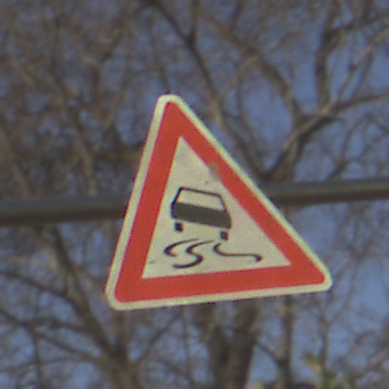
Verkehrszeichen: SchleuderOderRutschgefahr
Umgebung: Outdoor, Nature
Tageszeit: SunriseSunset
Wetter: Clear
Licht: Natural
Jahreszeit: NotSpecified
Kontrast: HighContrast